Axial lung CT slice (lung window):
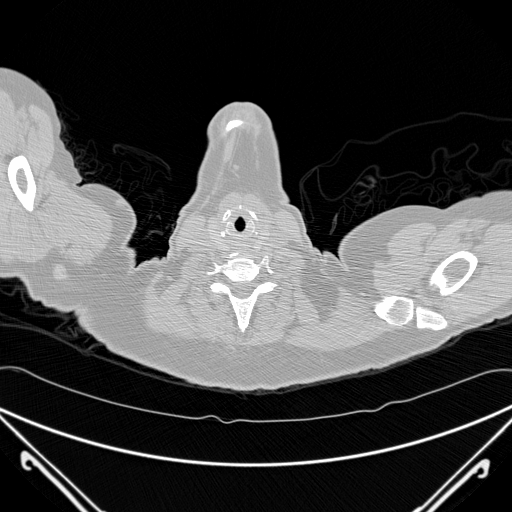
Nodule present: no